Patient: sex M, age 76
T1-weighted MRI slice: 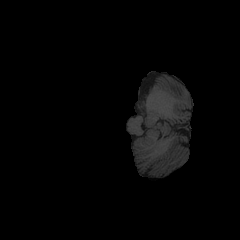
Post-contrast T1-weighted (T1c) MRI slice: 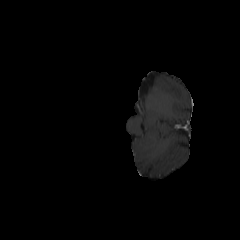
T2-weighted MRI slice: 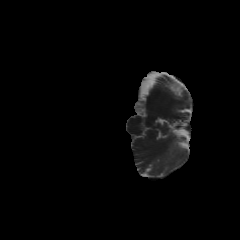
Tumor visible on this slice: no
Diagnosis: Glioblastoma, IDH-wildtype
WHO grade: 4